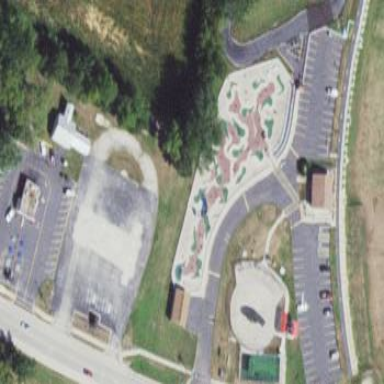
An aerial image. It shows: Miniature golf course.